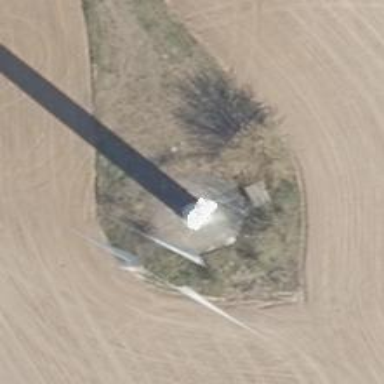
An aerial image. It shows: Wind turbine generator that utilizes wind as its source for generating electricity. It is of the horizontal axis type.